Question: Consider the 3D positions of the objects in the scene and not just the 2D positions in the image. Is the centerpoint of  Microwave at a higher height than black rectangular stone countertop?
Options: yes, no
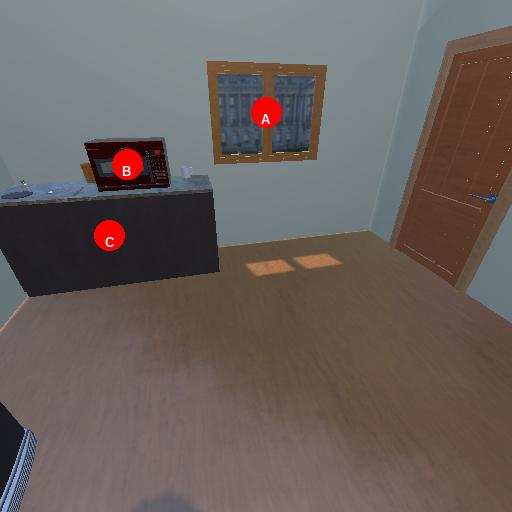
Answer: yes